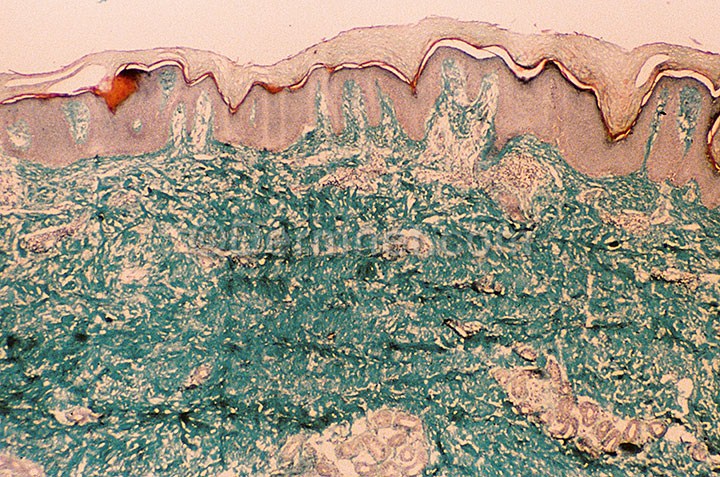
Disease: Eczema Photos